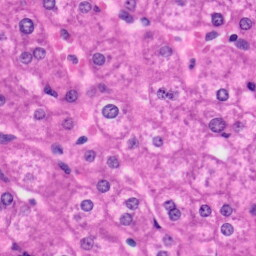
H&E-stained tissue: Liver